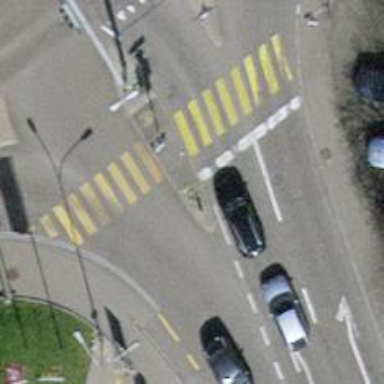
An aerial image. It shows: Road crossing with traffic signals and island.